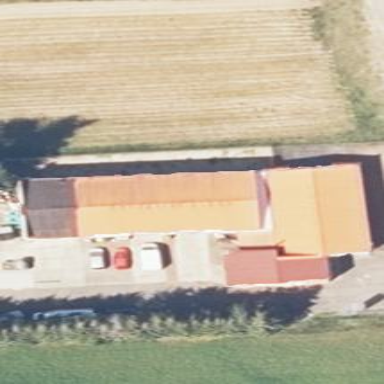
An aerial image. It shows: Building that houses car shop.